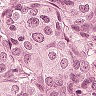
Metastatic tissue present: yes